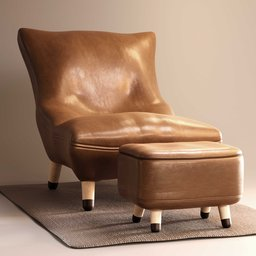
Label: furniture